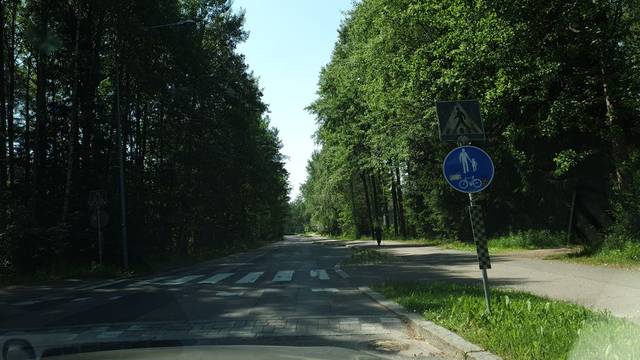
Region: Finland
Coordinates: 60.251, 24.897